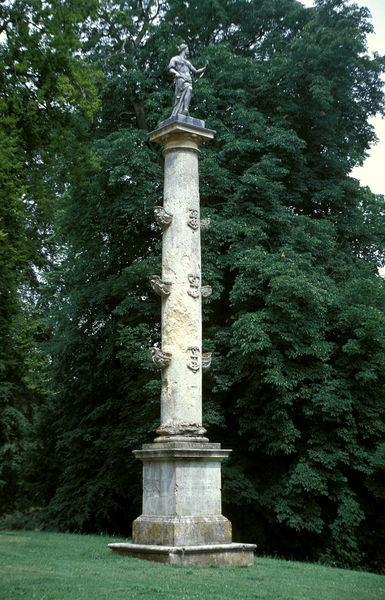
Titel: Grenville Column
Standort: Stowe, Buckinghamshire
Institution: Stowe Landscape Gardens
Schlagwörter: baum, blau, blätter, gott, himmel, mann, nackt, weiß, bäume, gelb, grün, landschaft, äste, frau, grau, marmor, schmuck, schwarz, säule, anlage, gras, park, rasen, wiese, ornament, alt, band, sockel, stein, natur, zweige, figur, stehend, england, wald, rund, garten, schalen, skulptur, statue, relief, farbig, hang, nautr, vorsprung, dekoration, weiblich, schmal, palme, socke, bildhauerei, glatt, plastik, podest, hoch, gestalt, foto, fotografie, eckig, balustrade, denkmal, schwert, statuette, kapitell, photo, verziert, wappen, gerechtigkeit, buchen, griechenland, basis, gedenken, erinnerung, schief, schaft, quadrat, wasserspeier, nike, drausen, zepter, standbild, athena, kapitel, monument, götterstatue, quadratisch, inschriften, imposant, stele, schlosspark, siegessäule, öffentlich, mariensäule, statur, viktoria, statuer, standmotiv, stehle, obelisk, quardat, kompositkapitell, göttib, märtyrersäule, posture, rostra, rostren, winning, öffentlic, überlebensgroß